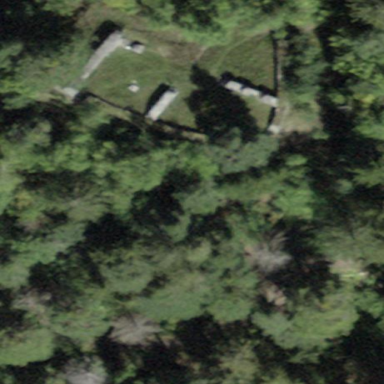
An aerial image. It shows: Castle with historical significance.